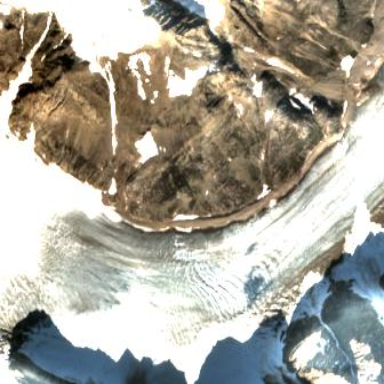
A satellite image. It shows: Stunning view of glacier.